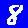
Digit: 8